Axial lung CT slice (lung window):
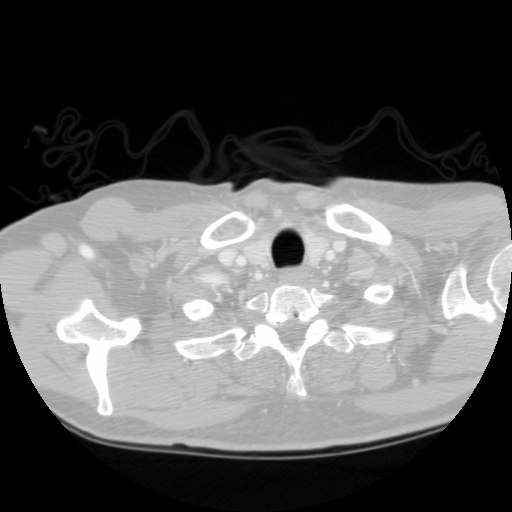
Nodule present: no